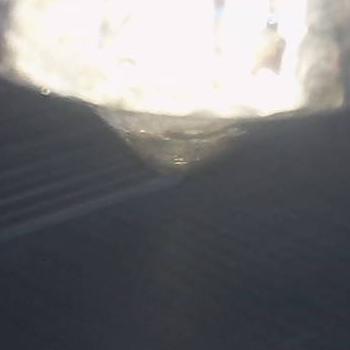
Flow rate: 168%